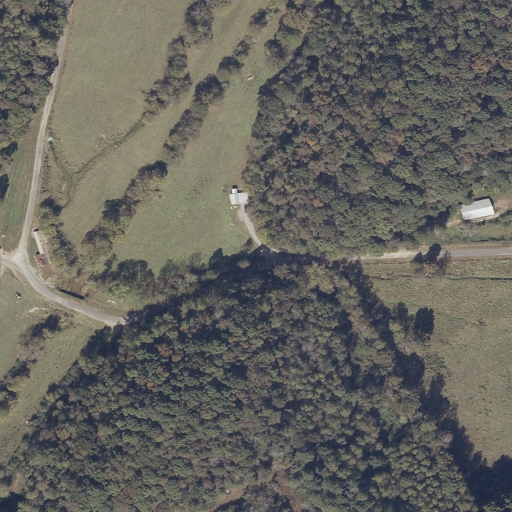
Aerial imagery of valley in Alabama named Dugout Valley containing deciduous forest, pasture, open development, mixed forest, evergreen forest, and low intensity development